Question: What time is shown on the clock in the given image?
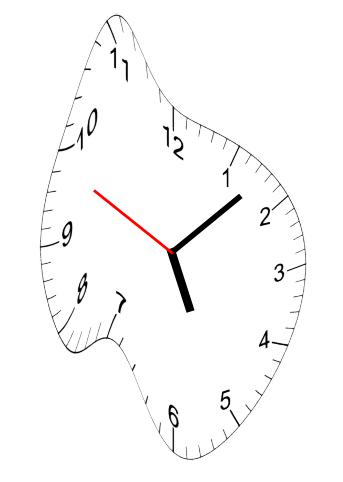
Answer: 05:07:49